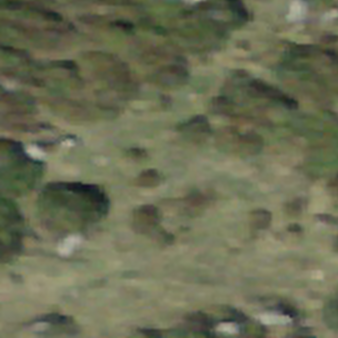
Label: other